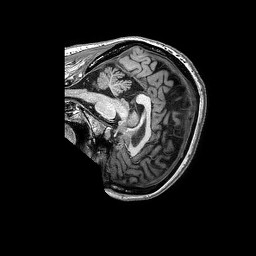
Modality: T1w
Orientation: sagittal
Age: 64
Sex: female
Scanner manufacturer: philips
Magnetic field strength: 3 T
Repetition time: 0.006646 s
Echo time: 0.00302 s